Question: I am trying to produce a progress bar with a divider bar that separates sections. This divider bar (child '<div/>') hangs below the progress bar (parent '<div/>'). Thus, I want the progress bar to cover all of the divider bar except for the part that hangs below.
Here is a very simplified representation:
'''
<html>
<head>
<style>
body {
width:500px;
margin:0 auto;
}
#parent {
width:50%;
height:30px;
background-color: yellow;
}
#child {
width:1px;
height:50px;
background-color:black;
float:right;
margin-right:100px;
}
</style>
</head>
<body>
<div id="parent">
<div id="child"></div>
</div>
</body>
</html>
'''
Here is an image representing what I'm looking for:

Thanks in advance!
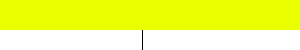
Answer: Setting a parent to position: relative will allow you to absolutely position the marker. Since they'd both then be appropriate types for z-index, I would take that route. Here's a jsfiddle:
<URL>
Seems to be the cleanest solution. In this case you really are trying to position something, not push something up or down, so I would recommend staying away from using a margin in an inorganic way.